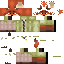
A male human skin with medium skin, wearing brown long hair dressed in a blue hoodie and black pants, featuring a closed mouth.